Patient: sex M, age 32
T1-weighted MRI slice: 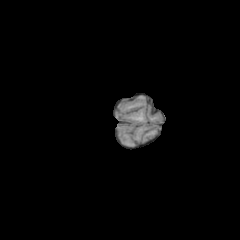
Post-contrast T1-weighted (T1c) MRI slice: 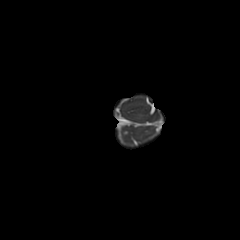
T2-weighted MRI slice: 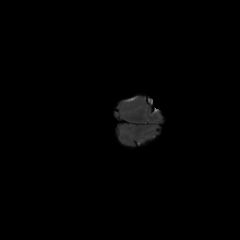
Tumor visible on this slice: no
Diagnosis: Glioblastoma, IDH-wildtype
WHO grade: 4